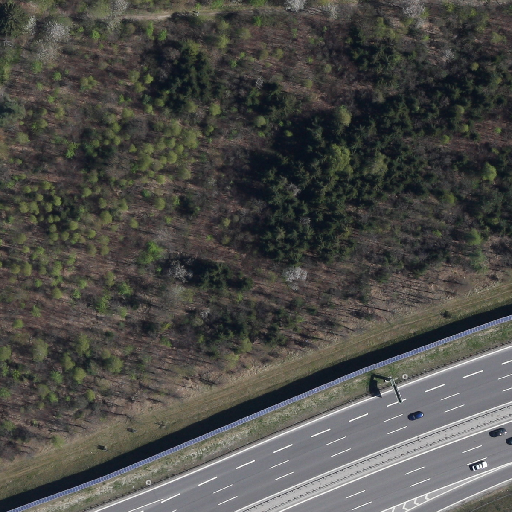
Referring expression: vehicle driving on the road